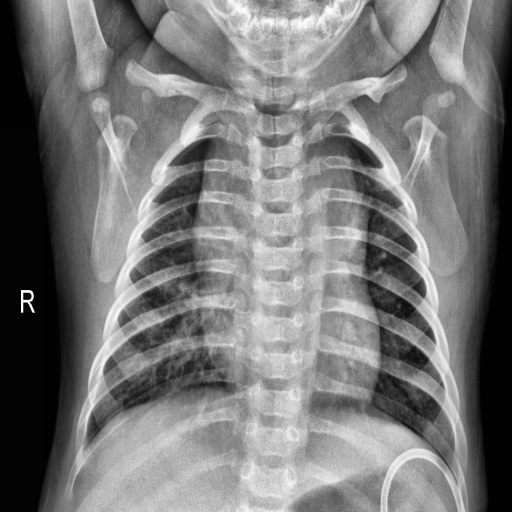
Finding: NORMAL